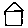
Label: house